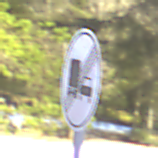
Verkehrszeichen: EndeUeberholverbotKraftfahrzeuge
Umgebung: Outdoor, Nature
Tageszeit: MorningAfternoon
Wetter: Clear
Licht: Natural
Jahreszeit: Winter
Kontrast: HighContrast